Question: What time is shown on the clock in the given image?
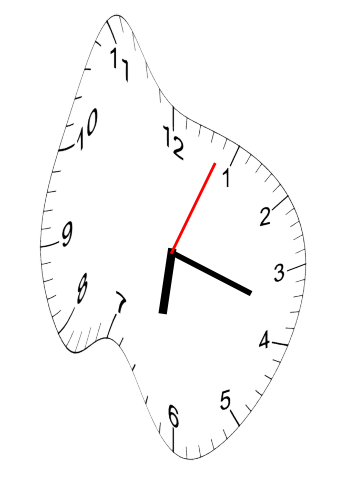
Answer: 06:18:04